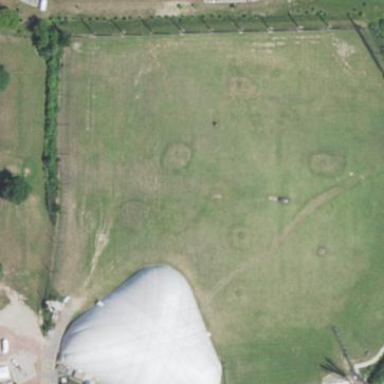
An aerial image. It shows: Driving range for golf on grass.